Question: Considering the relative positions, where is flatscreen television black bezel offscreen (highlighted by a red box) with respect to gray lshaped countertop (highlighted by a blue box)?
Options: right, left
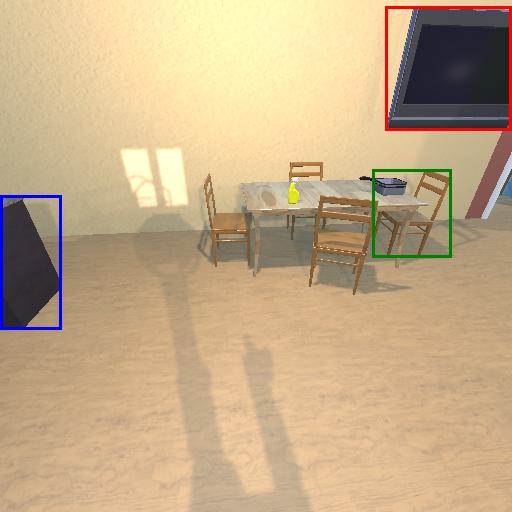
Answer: right